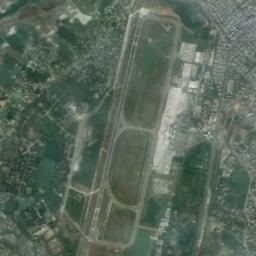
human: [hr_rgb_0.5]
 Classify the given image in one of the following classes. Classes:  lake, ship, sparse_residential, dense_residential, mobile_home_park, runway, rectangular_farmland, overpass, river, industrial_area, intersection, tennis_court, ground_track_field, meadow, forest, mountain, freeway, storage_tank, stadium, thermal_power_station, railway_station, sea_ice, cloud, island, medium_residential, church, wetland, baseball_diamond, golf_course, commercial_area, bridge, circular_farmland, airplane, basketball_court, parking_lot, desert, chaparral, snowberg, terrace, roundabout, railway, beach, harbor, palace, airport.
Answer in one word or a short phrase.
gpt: airport